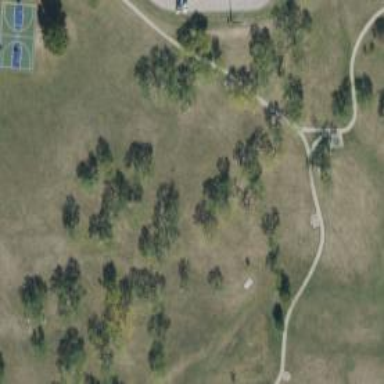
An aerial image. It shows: Disc golf hole.